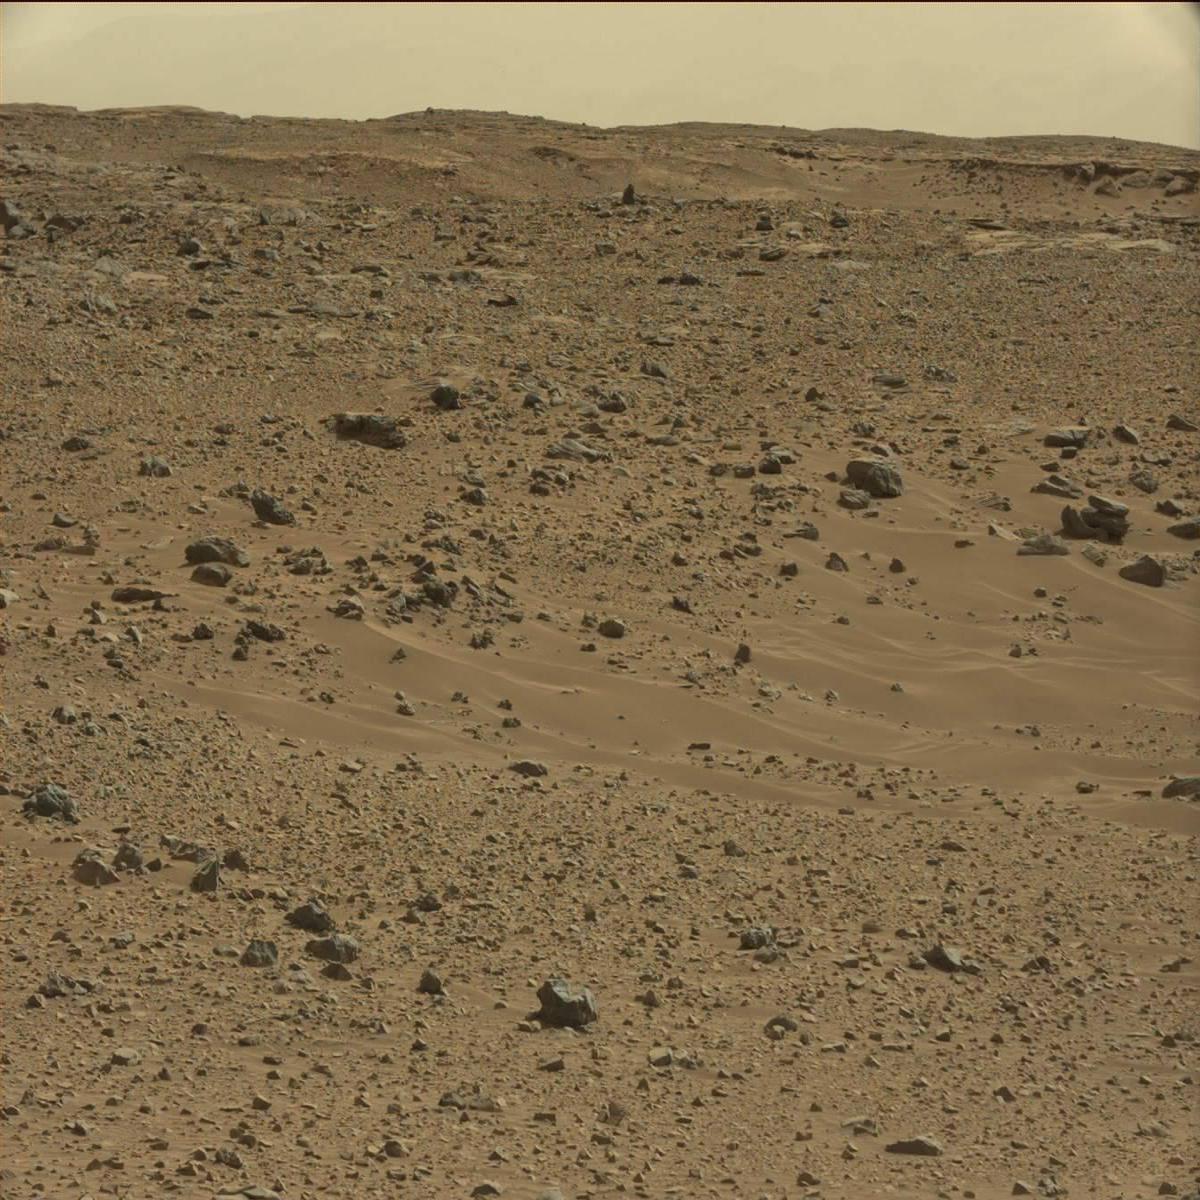
Terrain classes present: Bedrock, Ridge, Rock, Sand / Soil, Sky